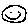
Label: smiley face